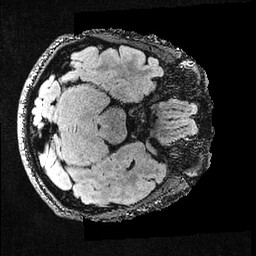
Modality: FLAIR
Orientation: axial
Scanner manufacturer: ge
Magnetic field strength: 3 T
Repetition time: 4.802 s
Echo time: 0.1165 s